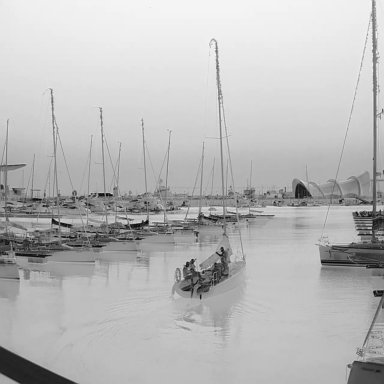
There are ten sailboats in the infrared image.